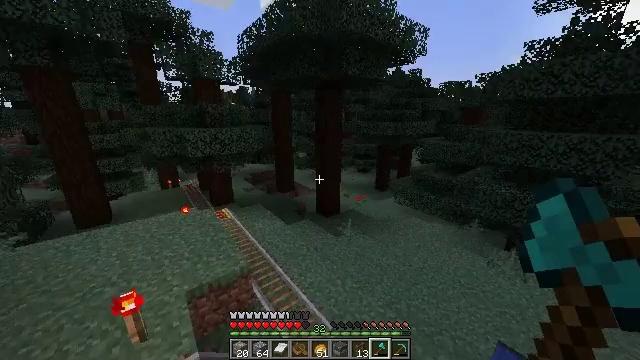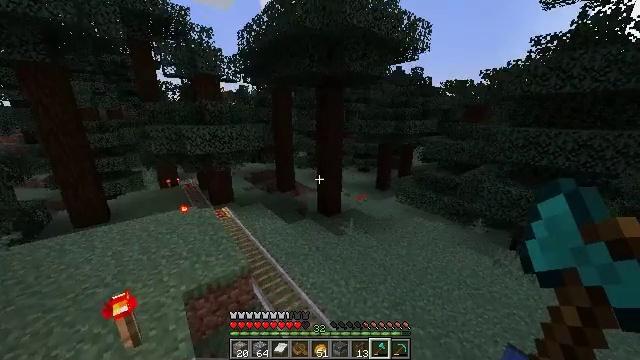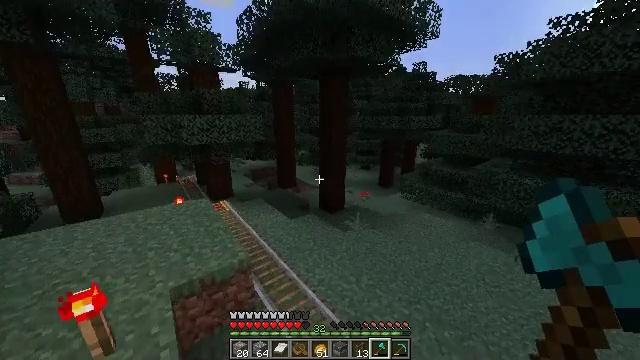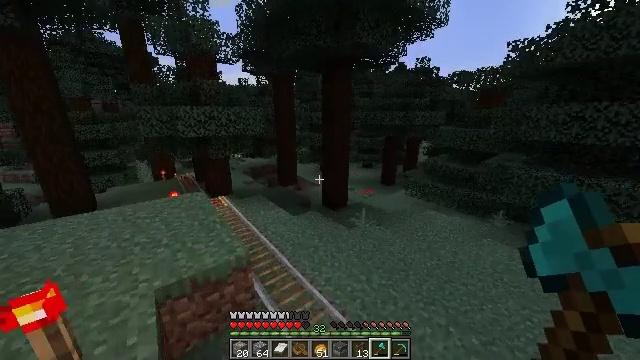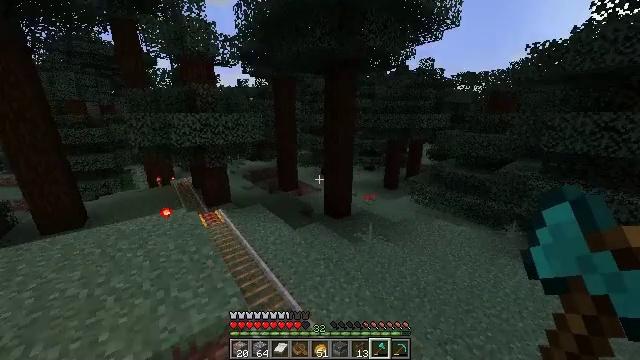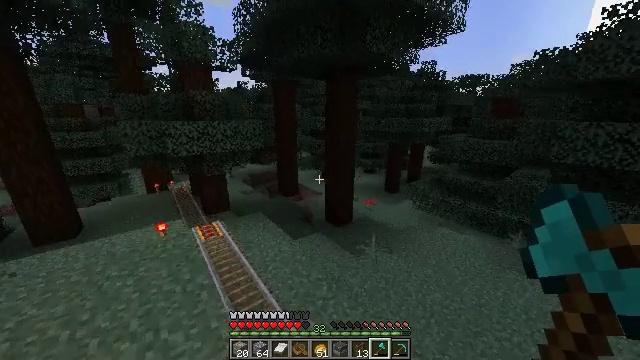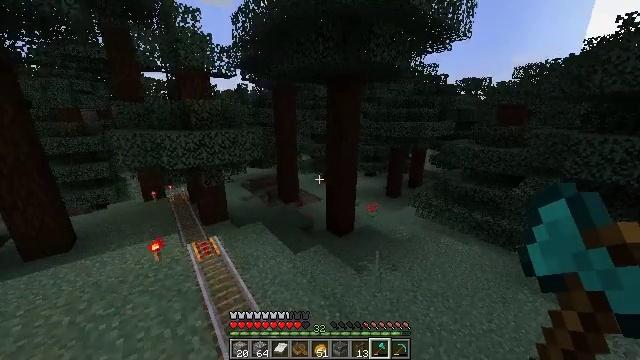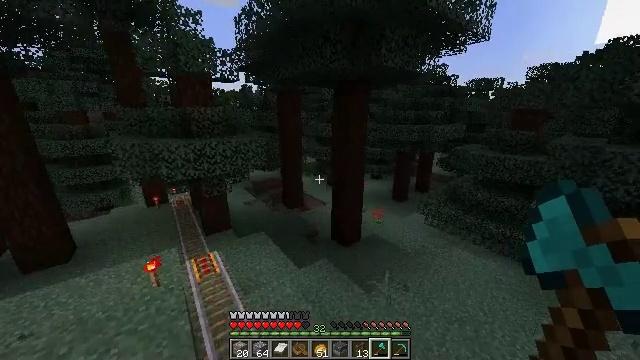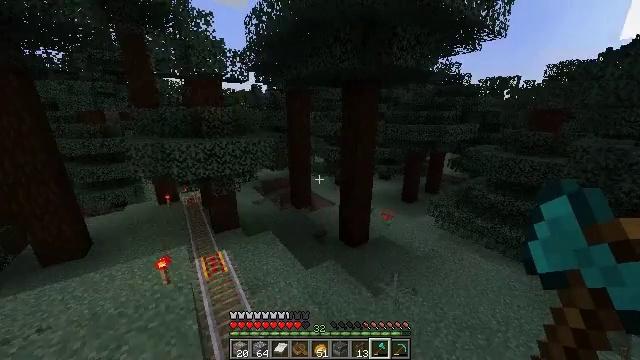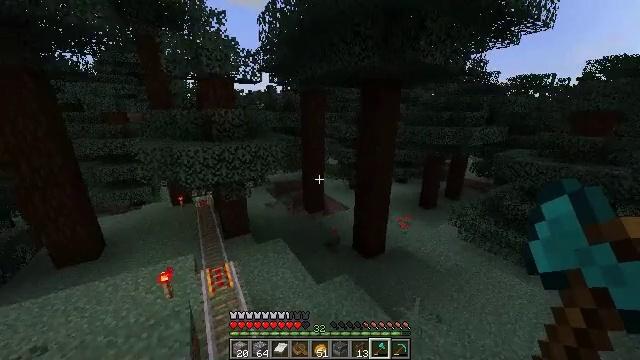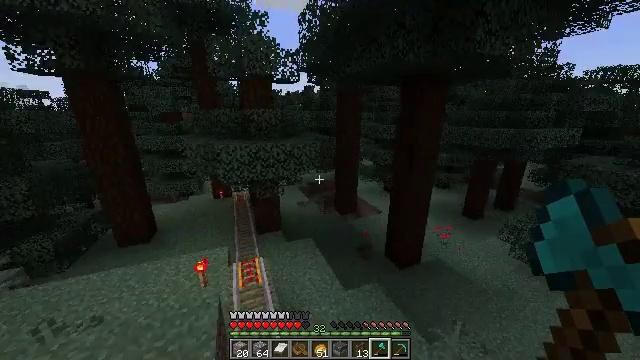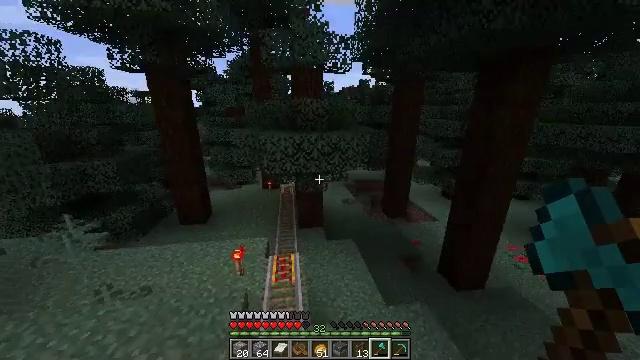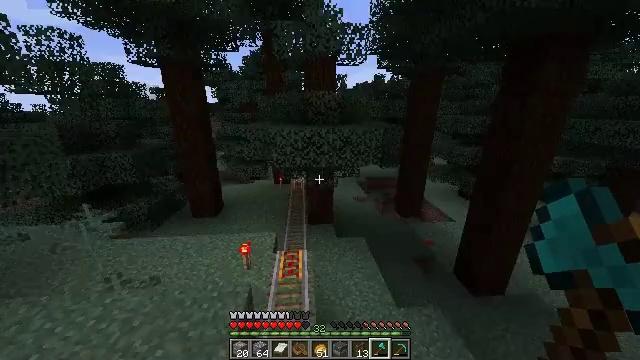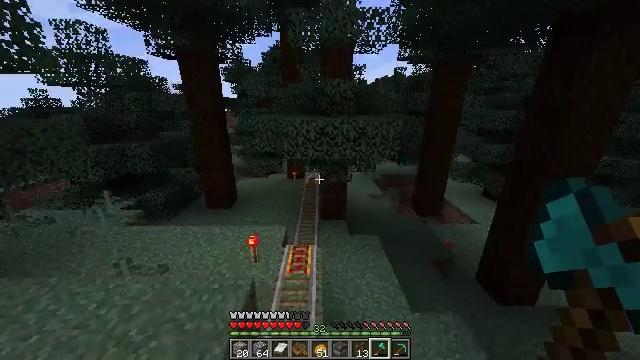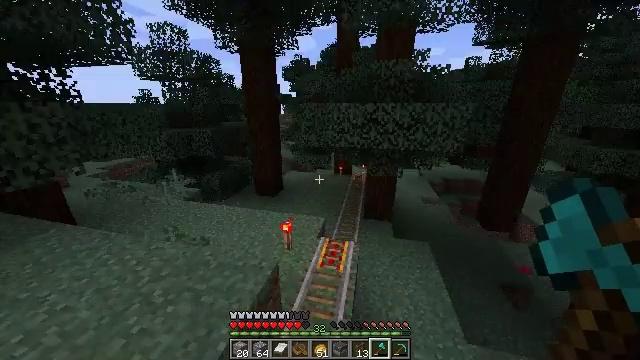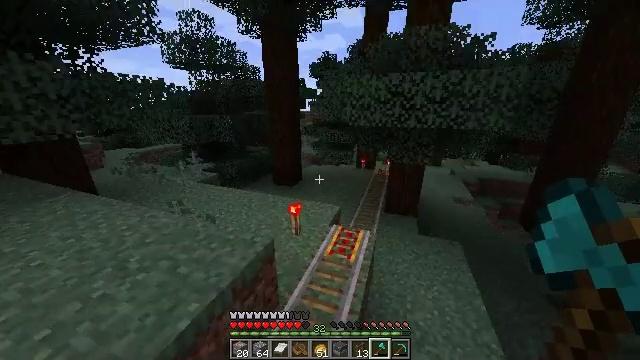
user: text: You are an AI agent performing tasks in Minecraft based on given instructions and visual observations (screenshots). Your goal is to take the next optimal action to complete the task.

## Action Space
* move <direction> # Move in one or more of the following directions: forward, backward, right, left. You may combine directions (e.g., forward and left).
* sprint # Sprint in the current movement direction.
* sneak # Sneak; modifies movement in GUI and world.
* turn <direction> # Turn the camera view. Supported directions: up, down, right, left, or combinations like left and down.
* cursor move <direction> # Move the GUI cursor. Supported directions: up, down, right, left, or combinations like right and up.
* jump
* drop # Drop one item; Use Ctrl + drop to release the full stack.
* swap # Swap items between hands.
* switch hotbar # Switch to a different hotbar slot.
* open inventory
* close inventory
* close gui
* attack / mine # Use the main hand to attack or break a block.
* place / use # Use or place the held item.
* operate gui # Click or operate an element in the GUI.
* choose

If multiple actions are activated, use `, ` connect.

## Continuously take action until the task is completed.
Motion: motion action
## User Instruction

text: Remove a spruce boat from the inventory.
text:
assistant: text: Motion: move forward, jump
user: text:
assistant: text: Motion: move forward, jump
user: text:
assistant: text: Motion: move forward, sprint, jump
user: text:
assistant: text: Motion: move forward, sprint, jump
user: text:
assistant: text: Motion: move forward, sprint, jump
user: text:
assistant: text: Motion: move forward, sprint, jump
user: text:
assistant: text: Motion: move forward, turn left, jump
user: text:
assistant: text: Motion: move forward, turn left, jump
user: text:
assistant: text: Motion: move forward, turn left, jump
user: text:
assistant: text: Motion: move forward, turn left, jump
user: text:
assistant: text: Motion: move forward, turn left, jump
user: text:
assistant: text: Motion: move forward, turn left, jump
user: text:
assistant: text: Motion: move forward, turn left, jump
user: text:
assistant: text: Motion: move forward, sprint, turn left, jump
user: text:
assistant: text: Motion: move forward, sprint, turn left, jump
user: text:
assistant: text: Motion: move forward, sprint, turn left, jump
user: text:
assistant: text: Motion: move forward, sprint, jump
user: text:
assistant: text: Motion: move forward, jump
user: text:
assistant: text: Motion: move forward, jump
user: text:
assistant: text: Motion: move forward, jump
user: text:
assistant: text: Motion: move forward, jump
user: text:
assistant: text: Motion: move forward
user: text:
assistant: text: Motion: move forward, turn right
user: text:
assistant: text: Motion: move forward, turn right
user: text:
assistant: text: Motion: move forward
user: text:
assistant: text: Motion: move forward
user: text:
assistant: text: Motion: move forward, sprint, turn right
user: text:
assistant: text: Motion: move forward, sprint, turn right
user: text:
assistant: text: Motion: move forward, sprint, turn right
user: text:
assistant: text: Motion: move forward, sprint